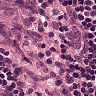
Metastatic tissue present: yes